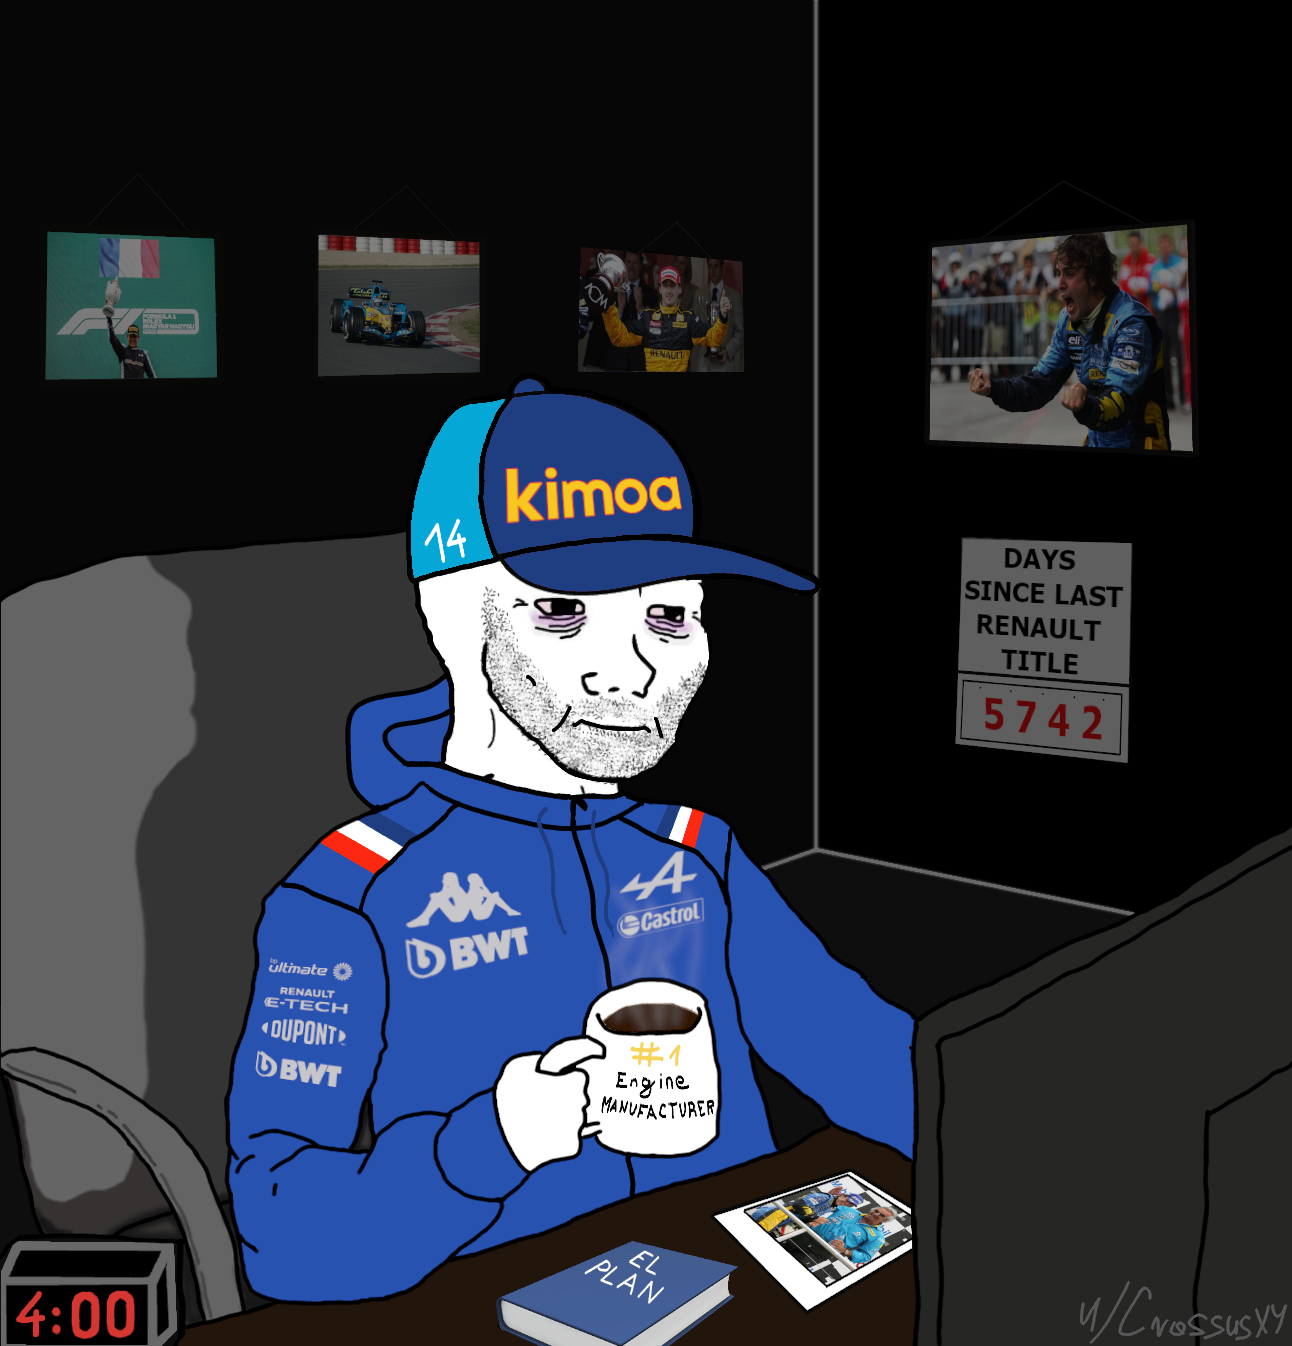
Label: 5_Wojak_with_Background